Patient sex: M
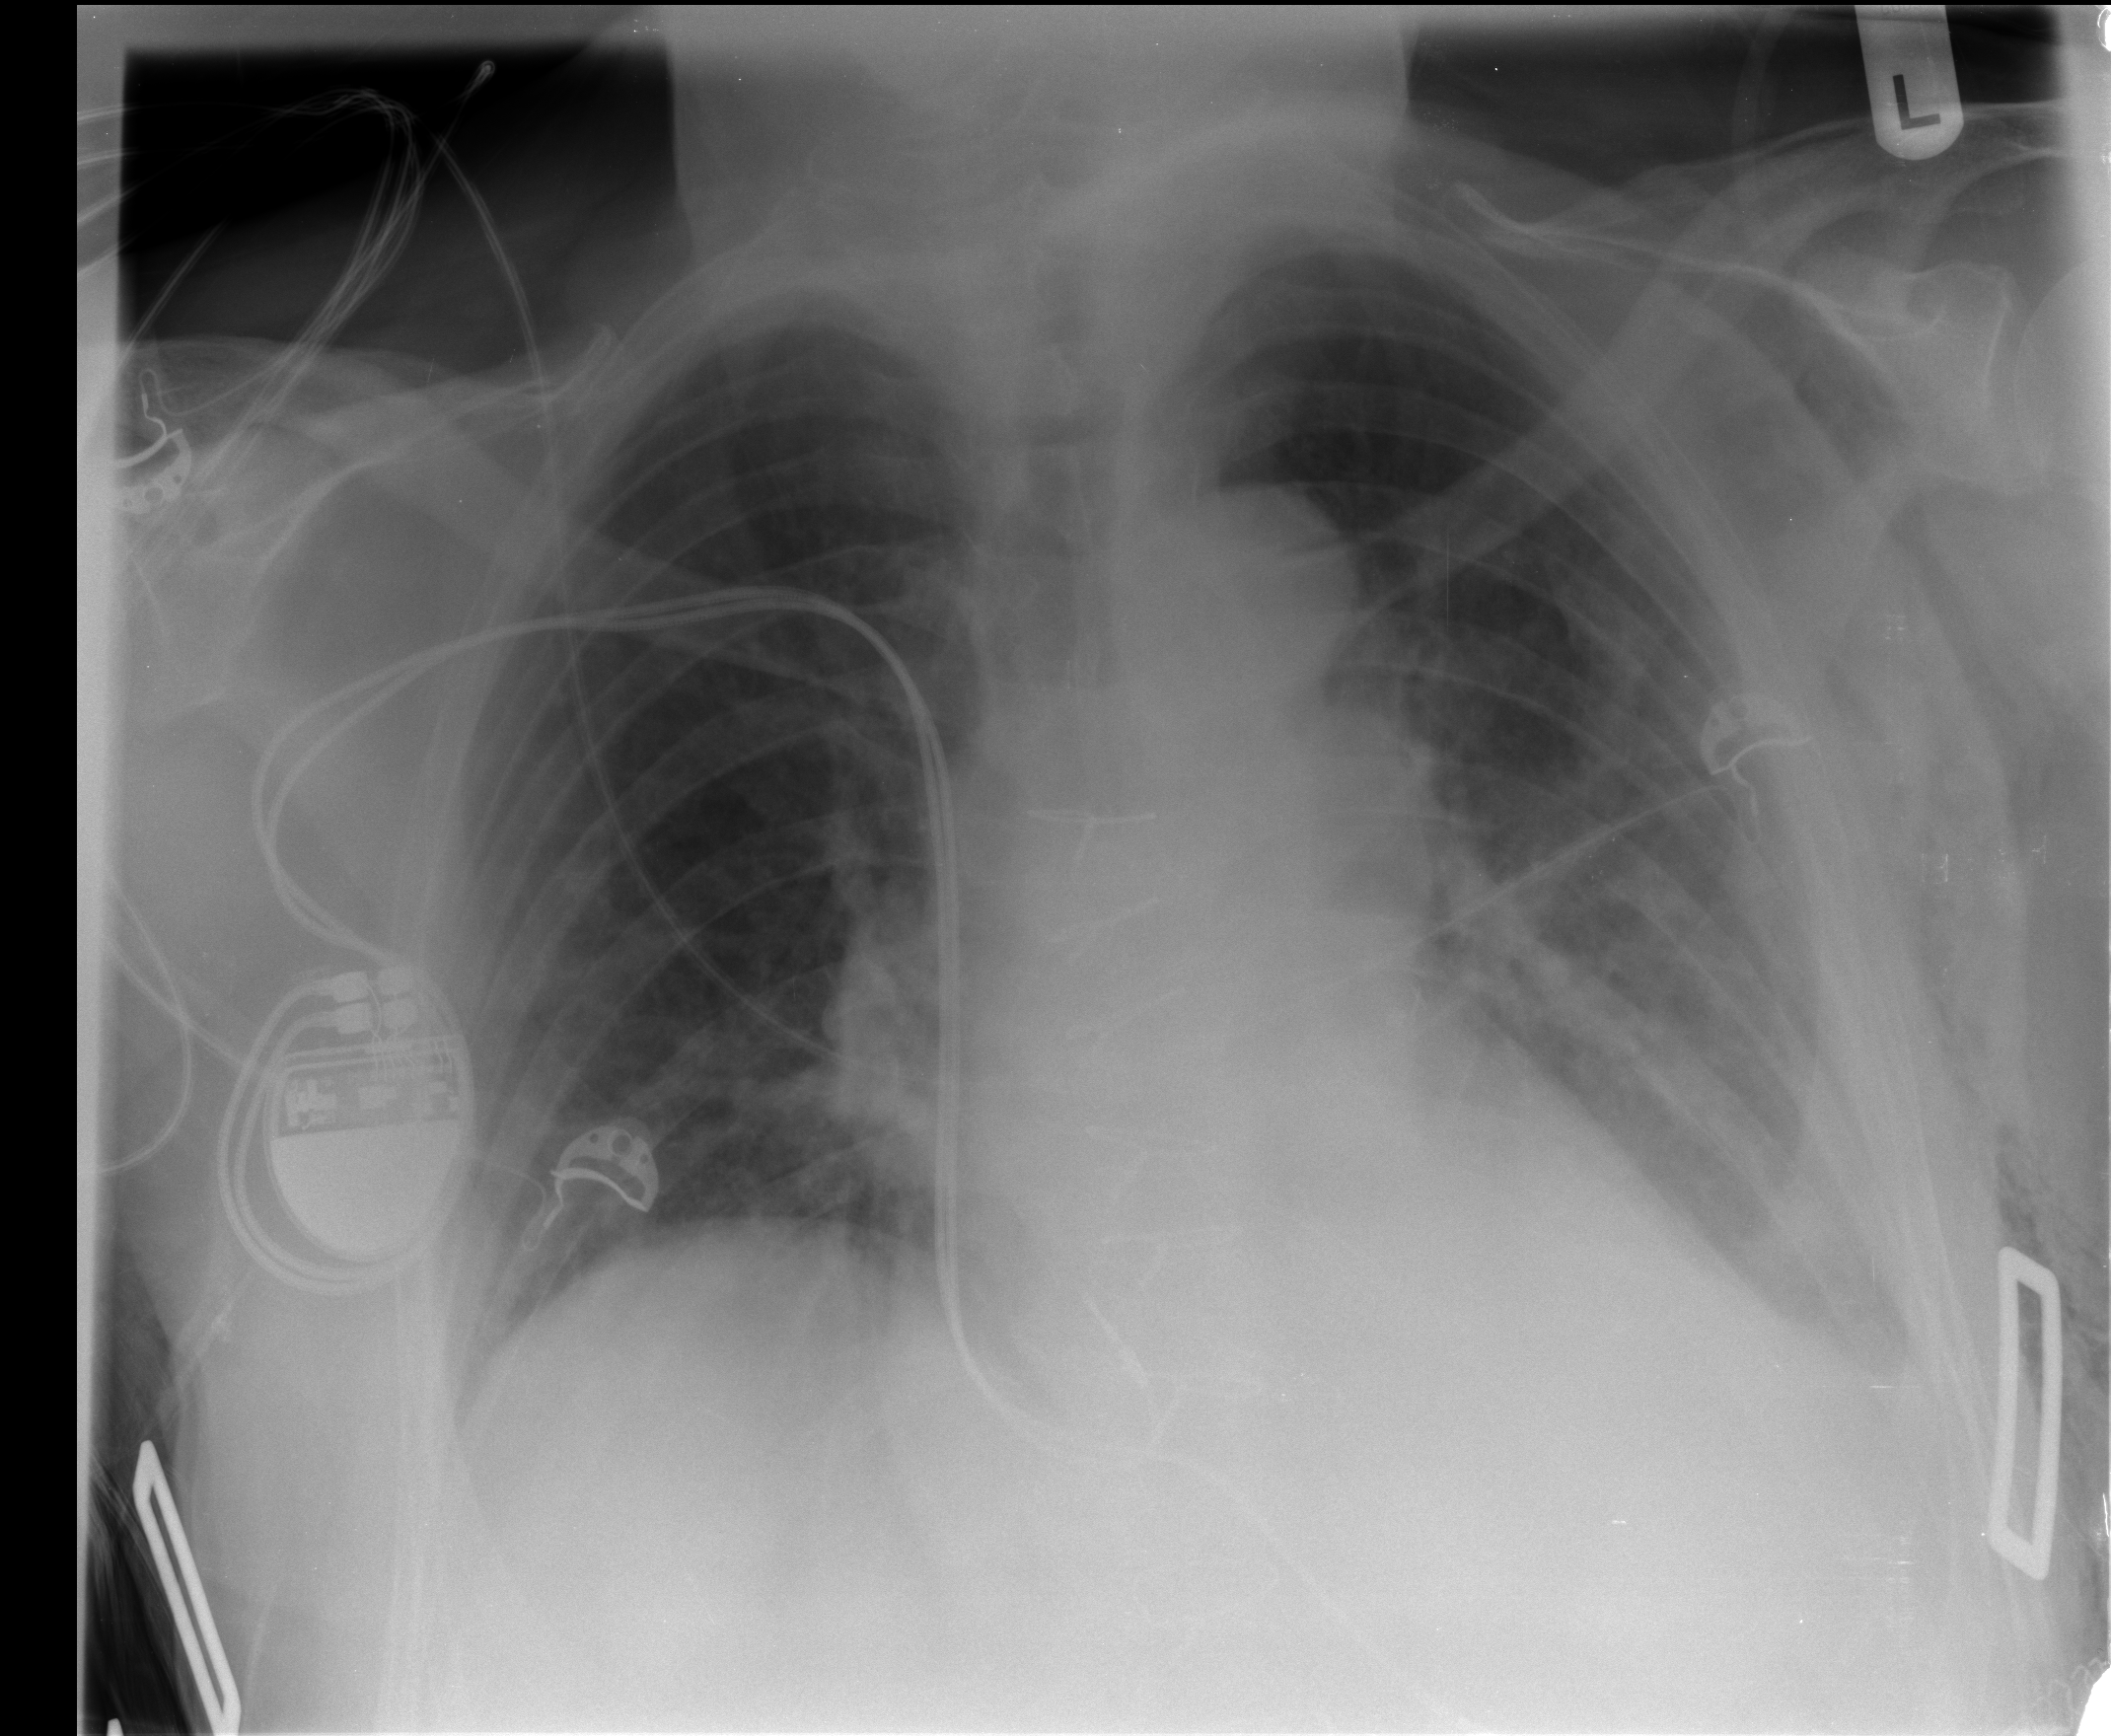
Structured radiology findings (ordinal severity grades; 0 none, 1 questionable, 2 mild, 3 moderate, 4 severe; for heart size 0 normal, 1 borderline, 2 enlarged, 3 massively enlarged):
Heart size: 0
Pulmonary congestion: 2
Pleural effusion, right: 1
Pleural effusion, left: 3
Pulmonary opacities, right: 1
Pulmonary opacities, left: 2
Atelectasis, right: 2
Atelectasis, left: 2